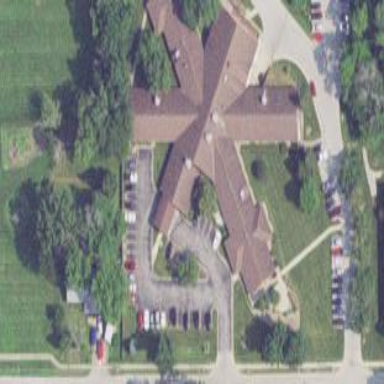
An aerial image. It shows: Nursing home building.